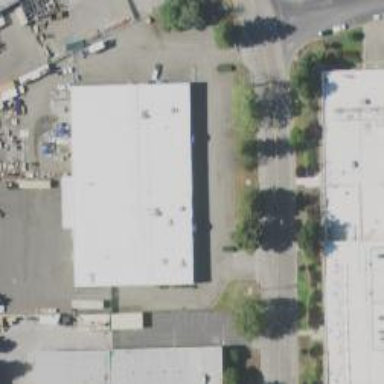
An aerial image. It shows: Commercial building.